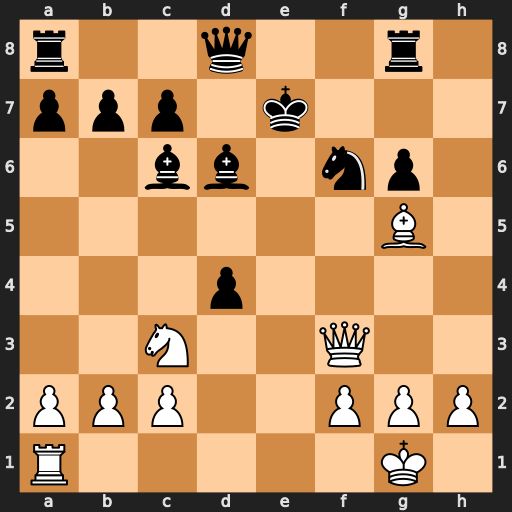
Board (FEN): r2q2r1/ppp1k3/2bb1np1/6B1/3p4/2N2Q2/PPP2PPP/R5K1
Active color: w
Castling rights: -
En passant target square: -
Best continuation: Qxf6+ Kd7 Qf7+